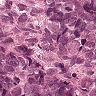
Metastatic tissue present: yes